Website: apple
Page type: address-validator
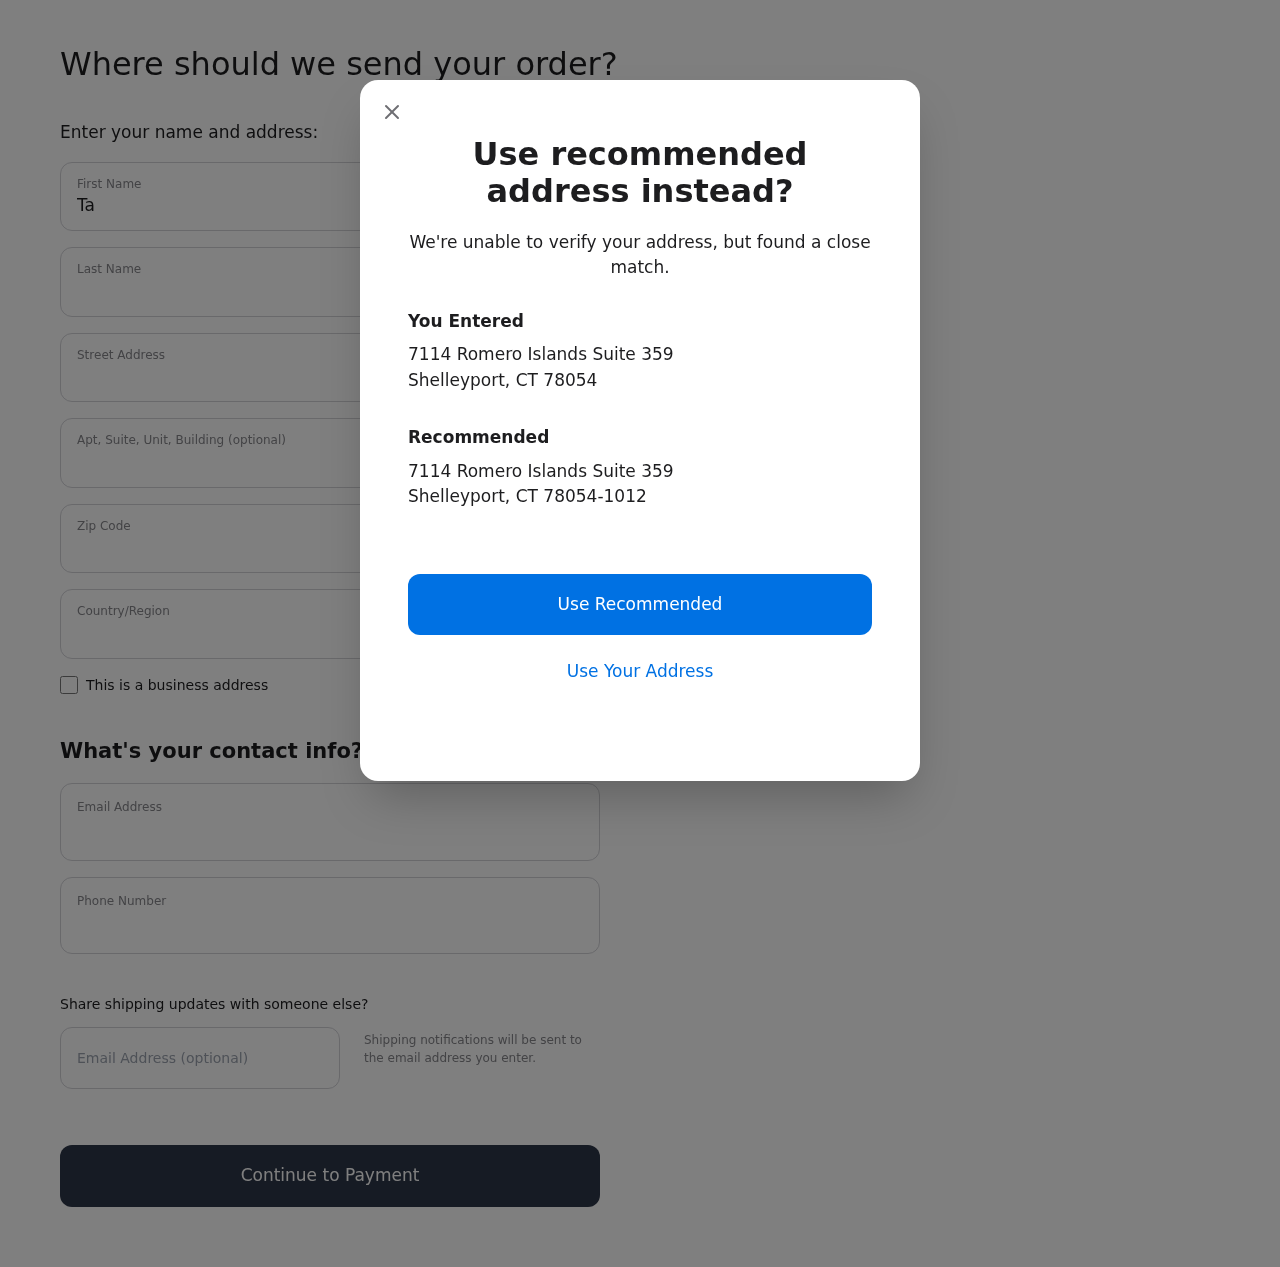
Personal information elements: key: PII_CITY
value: Shelleyport
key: PII_COUNTRY
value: United States
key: PII_EMAIL
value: tammybowman@gmail.com
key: PII_FIRSTNAME
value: Tammy
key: PII_GIFT_EMAIL
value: felicia.williams@hotmail.com
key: PII_LASTNAME
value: Bowman
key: PII_PHONE
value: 7083349645
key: PII_POSTCODE
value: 78054
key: PII_POSTCODE_FULL
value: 78054-1012
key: PII_STATE_ABBR
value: CT
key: PII_STREET
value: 7114 Romero Islands Suite 359
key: PII_STREET2
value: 7114 Romero Islands Suite 359
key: PII_STREET2
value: Suite 832
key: PII_CITY2
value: Shelleyport
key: PII_STATE_ABBR2
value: CT